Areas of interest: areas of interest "Sanatorium"
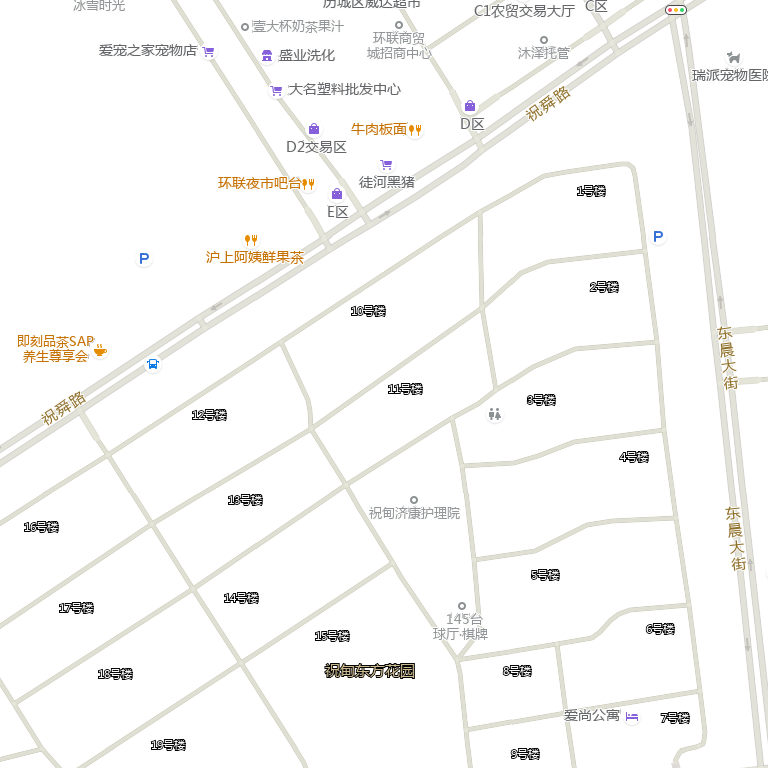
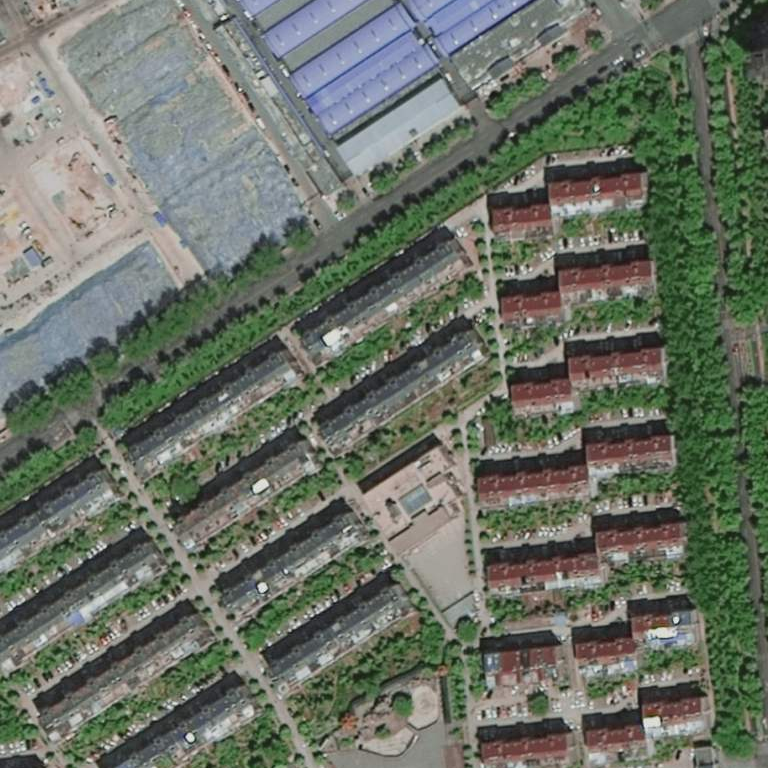